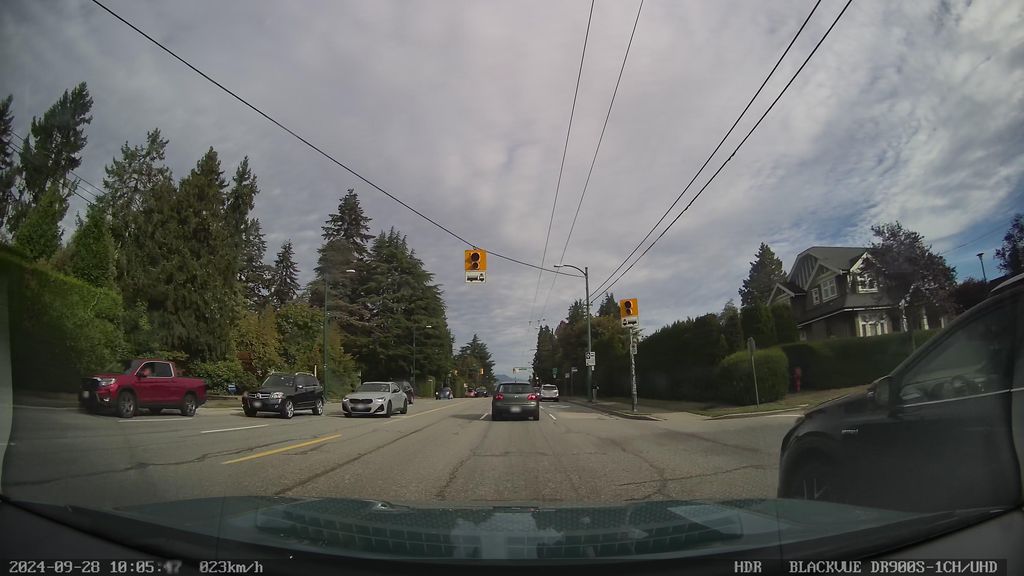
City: vancouver